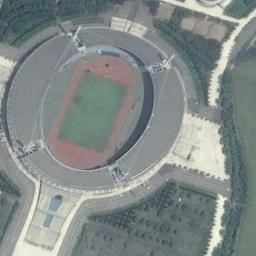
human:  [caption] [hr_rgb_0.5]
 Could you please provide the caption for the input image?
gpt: The stadium is on the grass next to some trees .

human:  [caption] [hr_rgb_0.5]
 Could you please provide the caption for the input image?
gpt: This stadium has a red podium on one side .

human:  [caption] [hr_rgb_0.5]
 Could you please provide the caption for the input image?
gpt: There are many trees beside the stadium .

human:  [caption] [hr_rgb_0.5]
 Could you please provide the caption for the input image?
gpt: The circular stadium is surrounded by road, Next to the lawn .

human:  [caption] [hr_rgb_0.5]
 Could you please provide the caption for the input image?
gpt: There are some green trees near the stadium .